Interaction volume radius: 5 \u00c5
Interaction volume height: 40 \u00c5
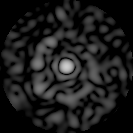
Disorder parameter: 0.8367